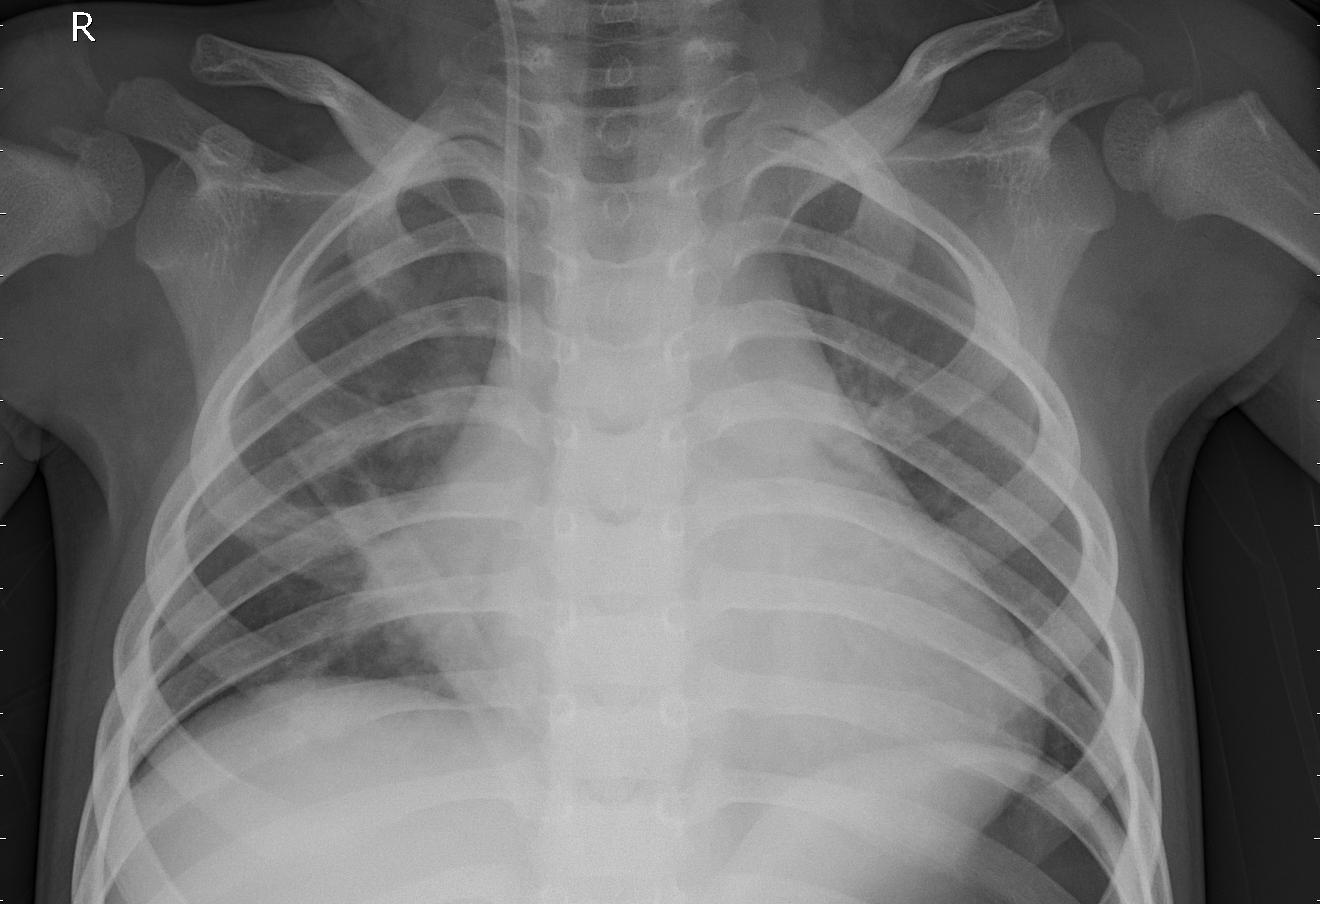
Diagnosis: PNEUMONIA